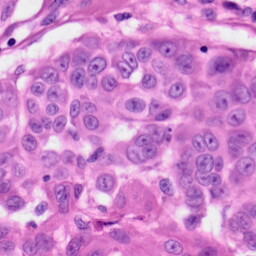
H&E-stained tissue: Skin